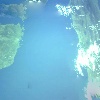
Label: water